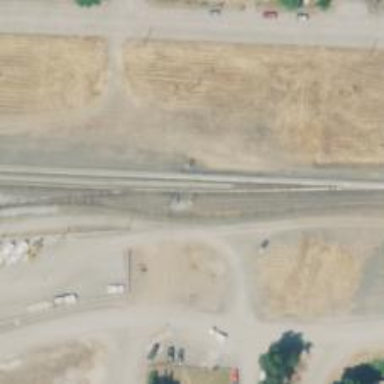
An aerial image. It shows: Railway siding with rails.